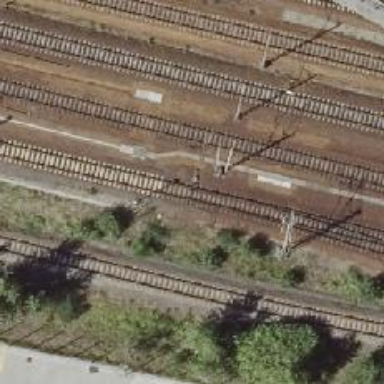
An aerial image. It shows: Railway switch with the turnout on the right side.